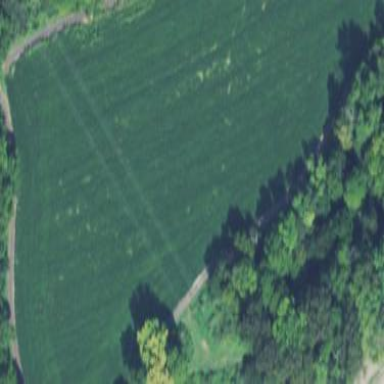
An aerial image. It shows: Dirt track road with designated cycle track.